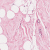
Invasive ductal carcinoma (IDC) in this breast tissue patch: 0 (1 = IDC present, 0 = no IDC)